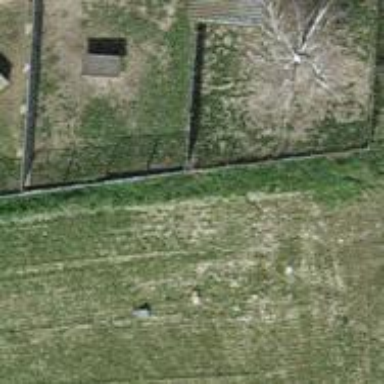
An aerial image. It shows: Wall barrier.